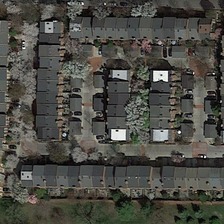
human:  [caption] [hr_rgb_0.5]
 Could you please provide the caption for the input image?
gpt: many buildings and some trees are in a dense residential area .

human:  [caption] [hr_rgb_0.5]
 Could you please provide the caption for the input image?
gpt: many buildings and some trees are in a dense residential area .

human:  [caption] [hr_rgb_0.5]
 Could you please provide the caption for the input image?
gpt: many buildings and some trees are in a dense residential area .

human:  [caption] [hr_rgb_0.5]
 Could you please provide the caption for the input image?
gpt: many buildings and some trees are in a dense residential area .

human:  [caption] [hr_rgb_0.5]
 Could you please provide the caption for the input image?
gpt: many buildings and some trees are in a dense residential area .